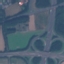
Label: Highway